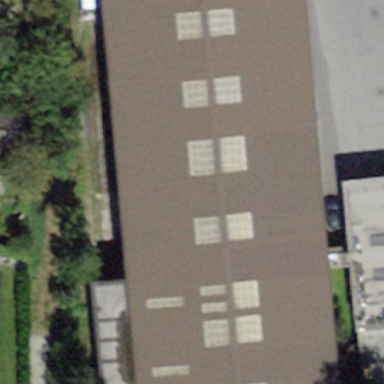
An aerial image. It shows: Transportation building with gabled roof.